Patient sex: F
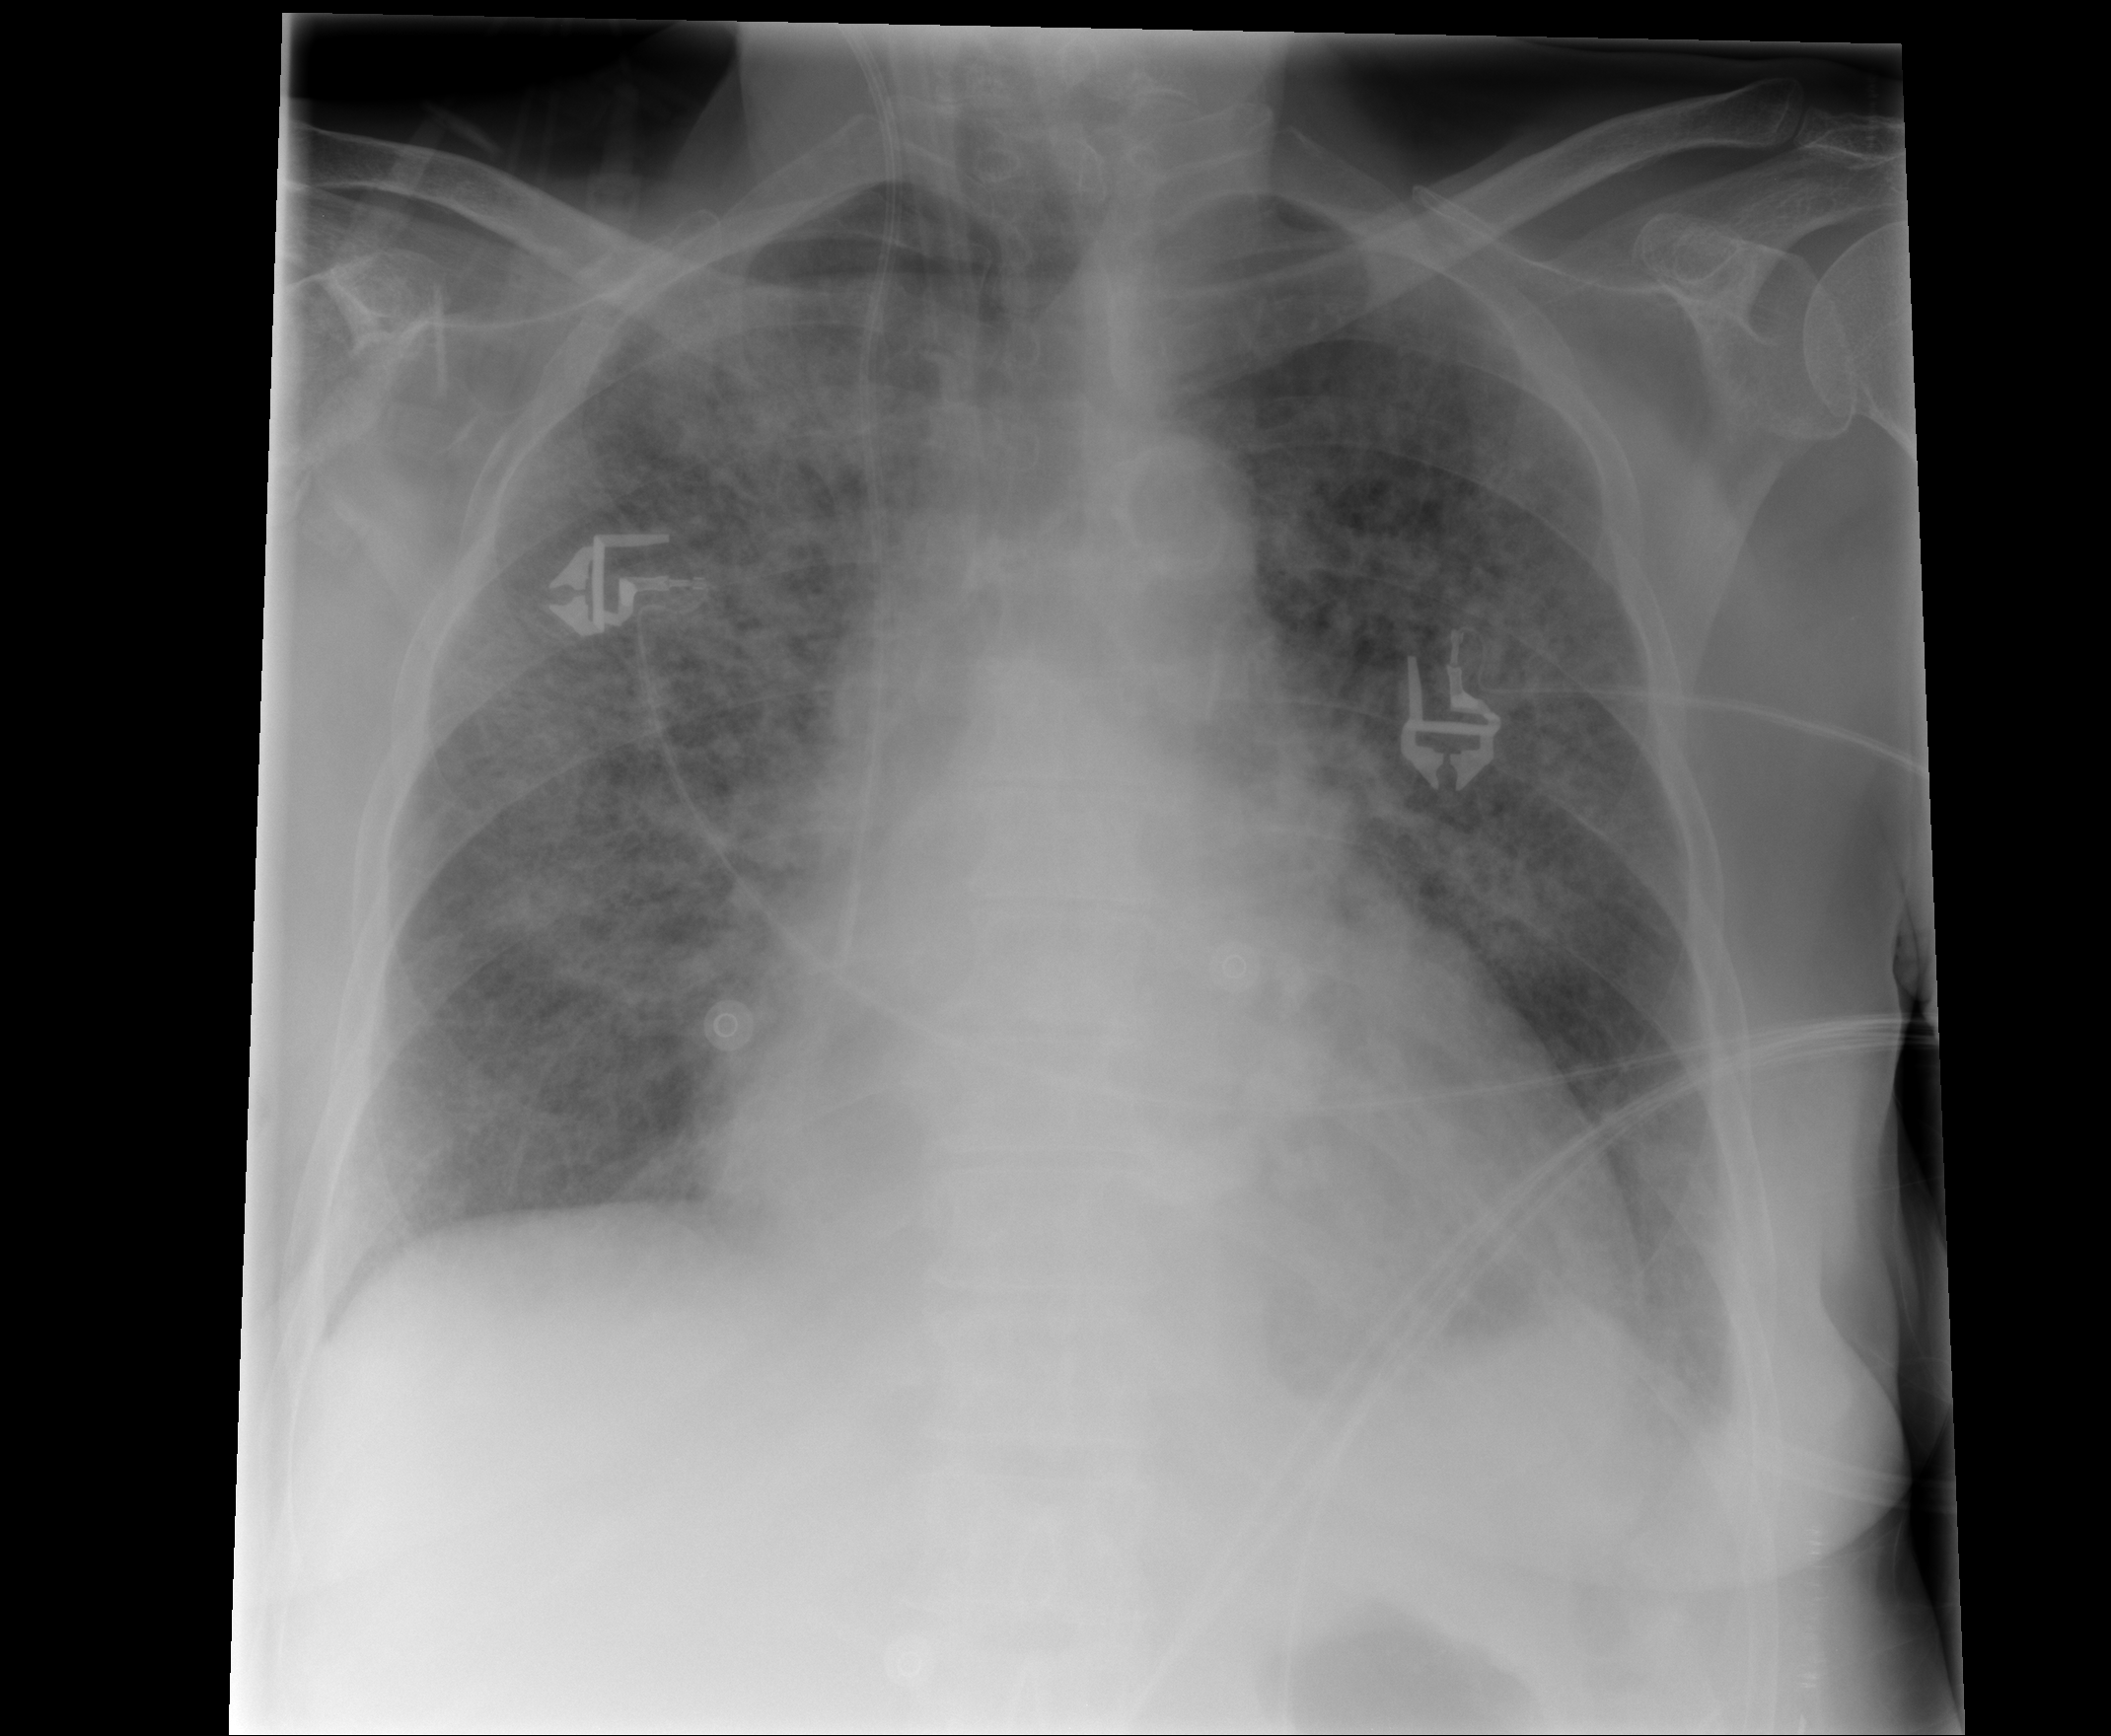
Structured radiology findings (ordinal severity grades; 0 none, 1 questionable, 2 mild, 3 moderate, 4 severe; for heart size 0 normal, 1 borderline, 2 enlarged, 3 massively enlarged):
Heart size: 2
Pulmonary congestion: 3
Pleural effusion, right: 0
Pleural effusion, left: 2
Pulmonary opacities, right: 3
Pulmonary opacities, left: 3
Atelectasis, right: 0
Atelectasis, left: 2